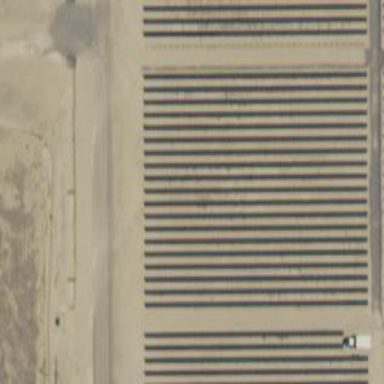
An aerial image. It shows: Solar power generator using photovoltaic panels.